Question: I'm facing a problem in my library project. I have added in 'build.gradle' of the lib the support dependencies and I have used them in my code. When I build the '.aar' file to use on 'Maven', the support dependencies are "ignored", they aren't seen by the project in which I use the lib.
Here is the warning I receive in the 'gradle' of the lib:
'Dependency on a support library, but the SDK installation does not have the "Extras > Android Support Repository" installed. Open the SDK manager and install it.'
Obviously i have the last version of the support repositories installed.

Here is the gradle of the lib:
'''
apply plugin: 'com.android.library'
android {
compileSdkVersion 22
buildToolsVersion "22.0.1"
defaultConfig {
minSdkVersion 16
targetSdkVersion 22
versionCode 1
versionName "1.0"
}
buildTypes {
release {
minifyEnabled false
proguardFiles getDefaultProguardFile('proguard-android.txt'), 'proguard-rules.pro'
}
}
lintOptions {
abortOnError false
}
}
dependencies {
compile fileTree(dir: 'libs', include: ['*.jar'])
compile 'com.android.support:appcompat-v7:22.2.0'
compile 'com.android.support:recyclerview-v7:22.2.0'
compile 'com.android.support:support-v4:22.2.0'
compile 'com.android.support:design:22.2.0'
}
}
'''
In my project in which I add the lib as dependency, for example in styles.xml, I can't see AppCompat themes.
And here is the gradle of the app:
'''
apply plugin: 'com.android.application'
android {
compileSdkVersion 22
buildToolsVersion "22.0.1"
defaultConfig {
applicationId "giorgioantonioli.fondesa.spesapp"
minSdkVersion 16
targetSdkVersion 22
versionCode 1
versionName "1.0"
}
buildTypes {
release {
minifyEnabled false
proguardFiles getDefaultProguardFile('proguard-android.txt'), 'proguard-rules.pro'
}
}
}
dependencies {
compile fileTree(include: ['*.jar'], dir: 'libs')
compile ('com.fondesa:antoniolimaterial:1.0.0@aar'){ //lib
transitive = true;
}
}
'''
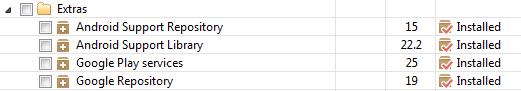
Answer: I didn't added the dependencies to my .pom file of the lib:
'''
<?xml version="1.0" encoding="UTF-8"?>
<project xsi:schemaLocation="http://maven.apache.org/POM/4.0.0 http://maven.apache.org/xsd/maven-4.0.0.xsd" xmlns="http://maven.apache.org/POM/4.0.0"
xmlns:xsi="http://www.w3.org/2001/XMLSchema-instance">
<modelVersion>4.0.0</modelVersion>
<groupId>com.fondesa</groupId>
<artifactId>antoniolimaterial</artifactId>
<version>1.0.0</version>
<packaging>aar</packaging>
<name>Antonioli Material</name>
<description>Antonioli material library</description>
<licenses>
<license>
<name>The Apache Software License, Version 2.0</name>
<url>http://www.apache.org/licenses/LICENSE-2.0.txt</url>
<distribution>repo</distribution>
</license>
</licenses>
<developers>
<developer>
<id>giorgio.antonioli</id>
<name>Giorgio Antonioli</name>
</developer>
</developers>
<dependencies>
<dependency>
<groupId>com.android.support</groupId>
<artifactId>appcompat-v7</artifactId>
<version>22.2.0</version>
<scope>compile</scope>
</dependency>
<dependency>
<groupId>com.android.support</groupId>
<artifactId>support-v4</artifactId>
<version>22.2.0</version>
<scope>compile</scope>
</dependency>
<dependency>
<groupId>com.android.support</groupId>
<artifactId>recyclerview-v7</artifactId>
<version>22.2.0</version>
<scope>compile</scope>
</dependency>
<dependency>
<groupId>com.android.support</groupId>
<artifactId>design</artifactId>
<version>22.2.0</version>
<scope>compile</scope>
</dependency>
</dependencies>
</project>
'''
And after i added it in maven local with:
'''
mvn install:install-file -Dfile=pathtoaarntoniolimaterial-release.aar
-DgroupId=com.fondesa
-DartifactId=antoniolimaterial -Dversion=1.0.0
-Dpackaging=aar
-DpomFile=pathtopomntoniolimaterial.pom
'''